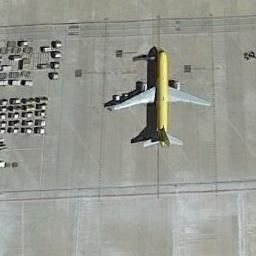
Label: airplane